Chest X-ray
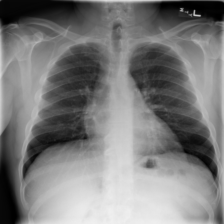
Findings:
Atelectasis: negative
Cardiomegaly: negative
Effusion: negative
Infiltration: negative
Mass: negative
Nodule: negative
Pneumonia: negative
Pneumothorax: negative
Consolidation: negative
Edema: negative
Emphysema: negative
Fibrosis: negative
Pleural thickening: negative
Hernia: negative